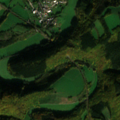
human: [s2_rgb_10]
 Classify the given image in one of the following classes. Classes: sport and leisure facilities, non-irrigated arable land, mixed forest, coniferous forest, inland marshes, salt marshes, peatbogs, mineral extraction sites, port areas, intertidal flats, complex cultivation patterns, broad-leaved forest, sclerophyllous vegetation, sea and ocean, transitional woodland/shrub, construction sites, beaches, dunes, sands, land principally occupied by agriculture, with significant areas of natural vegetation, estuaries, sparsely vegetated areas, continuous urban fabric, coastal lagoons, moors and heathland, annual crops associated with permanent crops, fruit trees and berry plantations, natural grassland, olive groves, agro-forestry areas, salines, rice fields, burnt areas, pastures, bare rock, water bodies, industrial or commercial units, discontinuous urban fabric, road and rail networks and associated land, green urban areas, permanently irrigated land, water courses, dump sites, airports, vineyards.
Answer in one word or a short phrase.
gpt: discontinuous urban fabric, pastures, complex cultivation patterns, land principally occupied by agriculture, with significant areas of natural vegetation, mixed forest